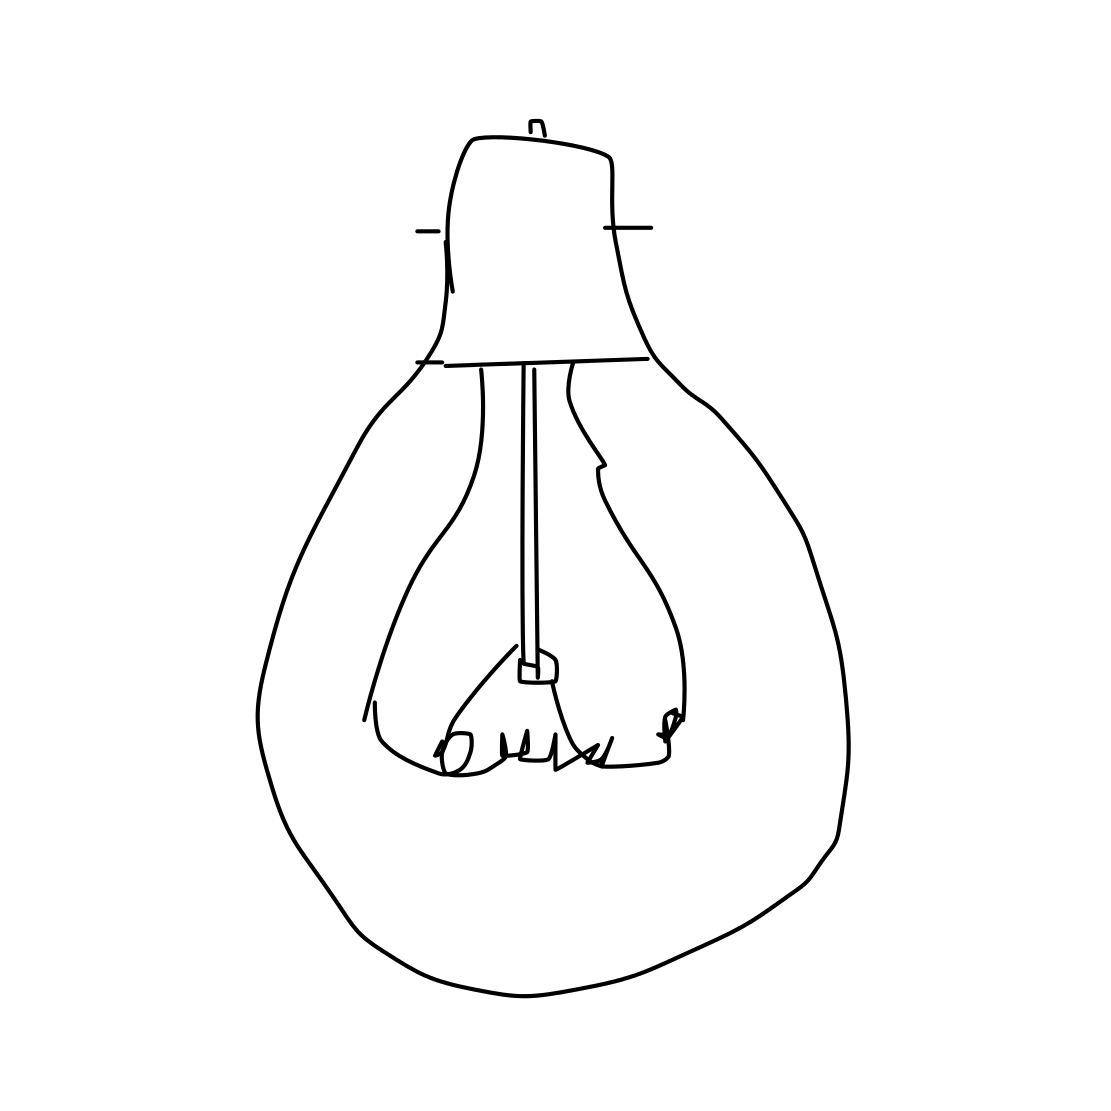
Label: lightbulb